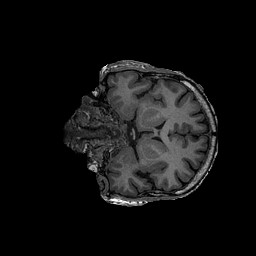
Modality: T1w
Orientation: coronal
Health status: ill
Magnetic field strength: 3 T